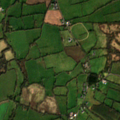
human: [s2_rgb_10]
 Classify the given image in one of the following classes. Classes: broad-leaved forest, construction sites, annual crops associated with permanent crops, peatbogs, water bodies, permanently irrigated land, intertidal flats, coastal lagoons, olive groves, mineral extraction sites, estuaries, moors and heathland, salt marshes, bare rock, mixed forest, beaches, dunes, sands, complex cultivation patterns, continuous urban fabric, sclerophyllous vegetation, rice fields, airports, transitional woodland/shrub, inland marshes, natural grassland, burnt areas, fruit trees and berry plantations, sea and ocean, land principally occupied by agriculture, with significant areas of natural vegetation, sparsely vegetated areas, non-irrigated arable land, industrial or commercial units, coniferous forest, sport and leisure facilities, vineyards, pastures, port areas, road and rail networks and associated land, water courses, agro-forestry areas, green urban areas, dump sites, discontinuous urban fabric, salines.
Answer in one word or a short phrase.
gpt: pastures